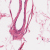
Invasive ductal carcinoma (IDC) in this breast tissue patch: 0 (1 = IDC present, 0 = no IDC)